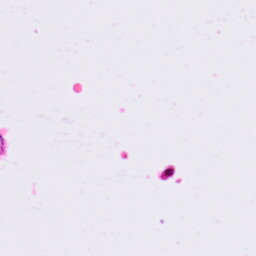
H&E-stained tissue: Lung